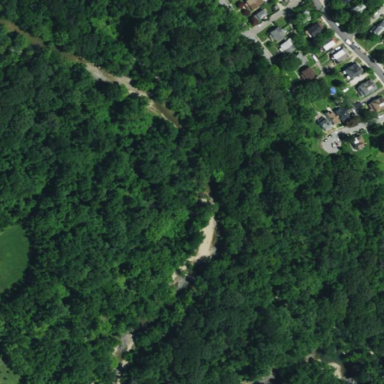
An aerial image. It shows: Deciduous broadleaved woodland.